Question: Hi python and data visualization gurus,
I want to use the 'm.bluemarble()' image as my "day" image, but then I want to use a different 'm.warpimage(...)' as my "night" image.
Like this:
I am wondering if I can somehow use the 'm.nightshade()', but instead of just a black color, have it reveal the 'm.warpimage' product instead?
'''
import matplotlib.pyplot as plt
from datetime import datetime
from mpl_toolkits.basemap import Basemap
fig, axes = plt.subplots(1, figsize=(12,8))
m = Basemap(projection='cyl', resolution='l',
area_thresh=None, ax=axes)
m.bluemarble()
m.warpimage('http://eoimages.gsfc.nasa.gov/images/imagerecords/55000/55167/earth_lights_lrg.jpg')
m.nightshade(datetime.utcnow(), alpha=0.5)
m.scatter([-75, 30, 40, 50, 60], [40, 20, 15, 10, -5], color='red', marker='o')
plt.show()
'''
So, this almost does what I want, but it overwrites the original blue marble, which is not what I want to have happen. In the output image, where the image is darker (by the 'nightshade' call), I want the 'warpimage' to show through, but everywhere else, I want the original 'bluemarble'.
Does anyone know a simple way to do this? Or, conversely, the hard way to do it, and still have a cool output image? For science.
Thanks in advance! Any advice is welcomed. I'm having a mental road-block...
Jake
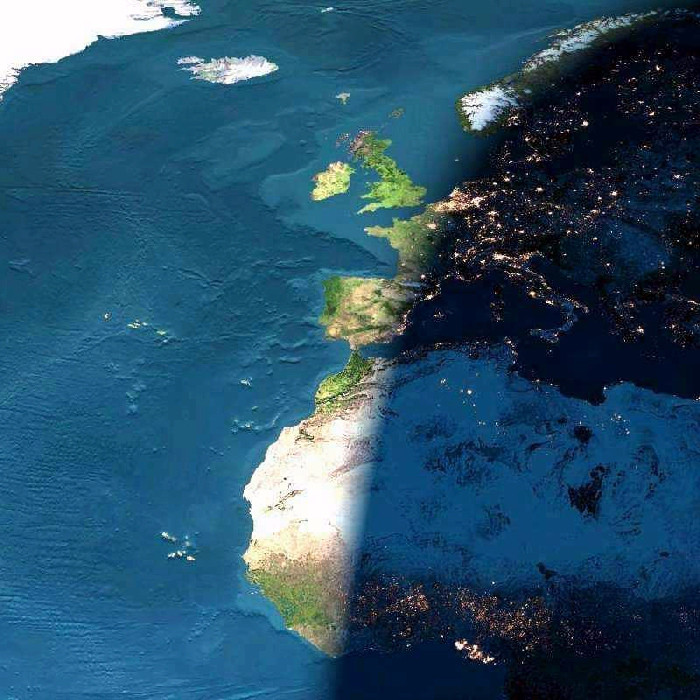
Answer: I realise this is an old post, but as I was looking to do a similar thing I thought I'd post my possible solution. I'm a recent newcomer to Python so forgive the coding. I'm sure it can be tidied/rewritten more efficiently or using a more appropriate method!
From my Jupyter-Notebook:
'''
import matplotlib.pyplot as plt
import datetime
from mpl_toolkits.basemap import Basemap
from matplotlib import path
import numpy as np
%matplotlib inline
def bluemarble_daynight(date,scale):
# Define Bluemarble and Nightshade objects
fig, axes = plt.subplots(1, figsize=(12,8))
m = Basemap(projection='cyl', resolution= None,
area_thresh=None, ax=axes)
bm = m.bluemarble(scale=scale)
ns = m.nightshade(date, alpha=0.5)
bm_rgb = bm.get_array()
bm_ext = bm.get_extent()
axes.cla()
# Get the x and y index spacing
x = np.linspace(bm_ext[0], bm_ext[1], bm_rgb.shape[1])
y = np.linspace(bm_ext[2], bm_ext[3], bm_rgb.shape[0])
# Define coordinates of the Bluemarble image
x3d,y3d = np.meshgrid(x,y)
pts = np.hstack((x3d.flatten()[:,np.newaxis],y3d.flatten()[:,np.newaxis]))
# Find which coordinates fall in Nightshade
# The following could be tidied up as there should only ever one polygon. Although
# the length of ns.collections is 3? I'm sure there's a better way to do this.
paths, polygons = [], []
for i, polygons in enumerate(ns.collections):
for j, paths in enumerate(polygons.get_paths()):
#print j, i
msk = paths.contains_points(pts)
# Redefine mask
msk = np.reshape(msk,bm_rgb[:,:,0].shape)
msk_s = np.zeros(msk.shape)
msk_s[~msk] = 1.
# Smooth interface between Night and Day
for s in range(bm_rgb.shape[1]/50): # Make smoothing between day and night a function of Bluemarble resolution
msk_s = 0.25 * ( np.vstack( (msk_s[-1,: ], msk_s[:-1, : ]) ) + np.vstack( (msk_s[1:,: ], msk_s[0 , : ]) ) + np.hstack( (msk_s[: ,0, np.newaxis], msk_s[: , :-1 ]) ) + np.hstack( (msk_s[: ,1: ], msk_s[: , -1,np.newaxis]) ) )
# Define new RGBA array
bm_rgba = np.dstack((bm_rgb, msk_s))
# Plot up Bluemarble Nightshade
m = Basemap(projection='cyl', resolution= None,
area_thresh=None, ax=axes)
bm_n = m.warpimage('http://eoimages.gsfc.nasa.gov/images/imagerecords/55000/55167/earth_lights_lrg.jpg',scale=scale)
bm_d = m.imshow(bm_rgba)
plt.title('Day/Night Map for %s (UTC)' % date.strftime("%d %b %Y %H:%M:%S"))
plt.show()
date = datetime.datetime(2000,1,1,0,0,0)
bluemarble_daynight(date,0.25)
'''
<URL>